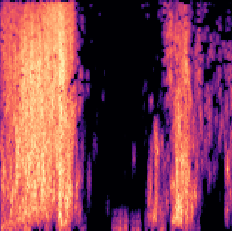
Sound class: Sea waves